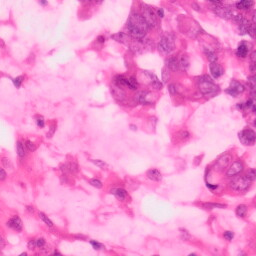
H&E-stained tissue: Colon